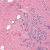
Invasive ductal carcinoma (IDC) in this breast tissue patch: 1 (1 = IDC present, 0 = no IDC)